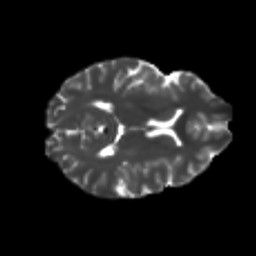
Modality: T2w
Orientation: axial
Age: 20
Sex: female
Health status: healthy
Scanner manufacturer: philips
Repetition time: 7.384 s
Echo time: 0.08599 s